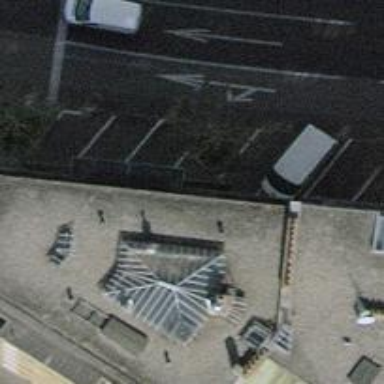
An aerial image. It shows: Bicycle parking area with stands.